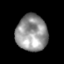
Tissue: skin
Cell type: Epithelial cells
Senescence score: 0.2471
Nuclear area (px): 1112
Mean DAPI intensity: 149.506